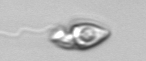
Label: Katodinium_or_Torodinium